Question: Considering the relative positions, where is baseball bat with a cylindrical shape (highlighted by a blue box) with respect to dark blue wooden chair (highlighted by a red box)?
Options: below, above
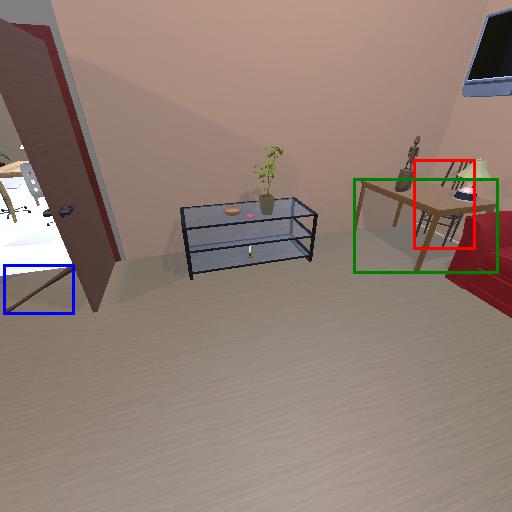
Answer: below